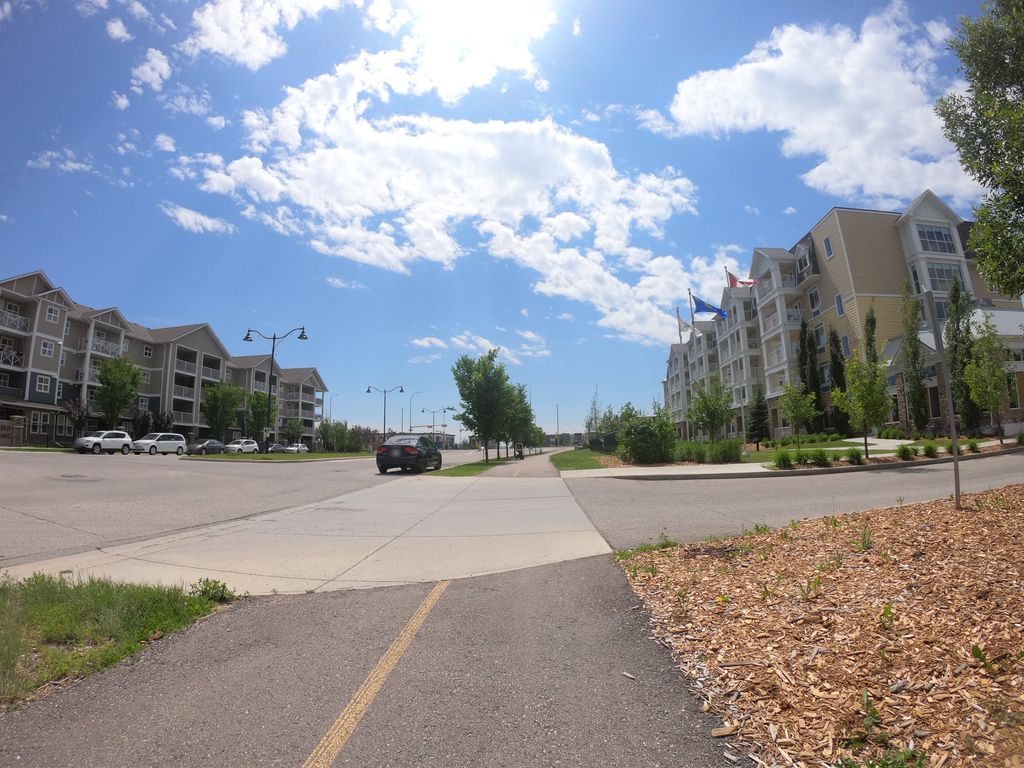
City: calgary